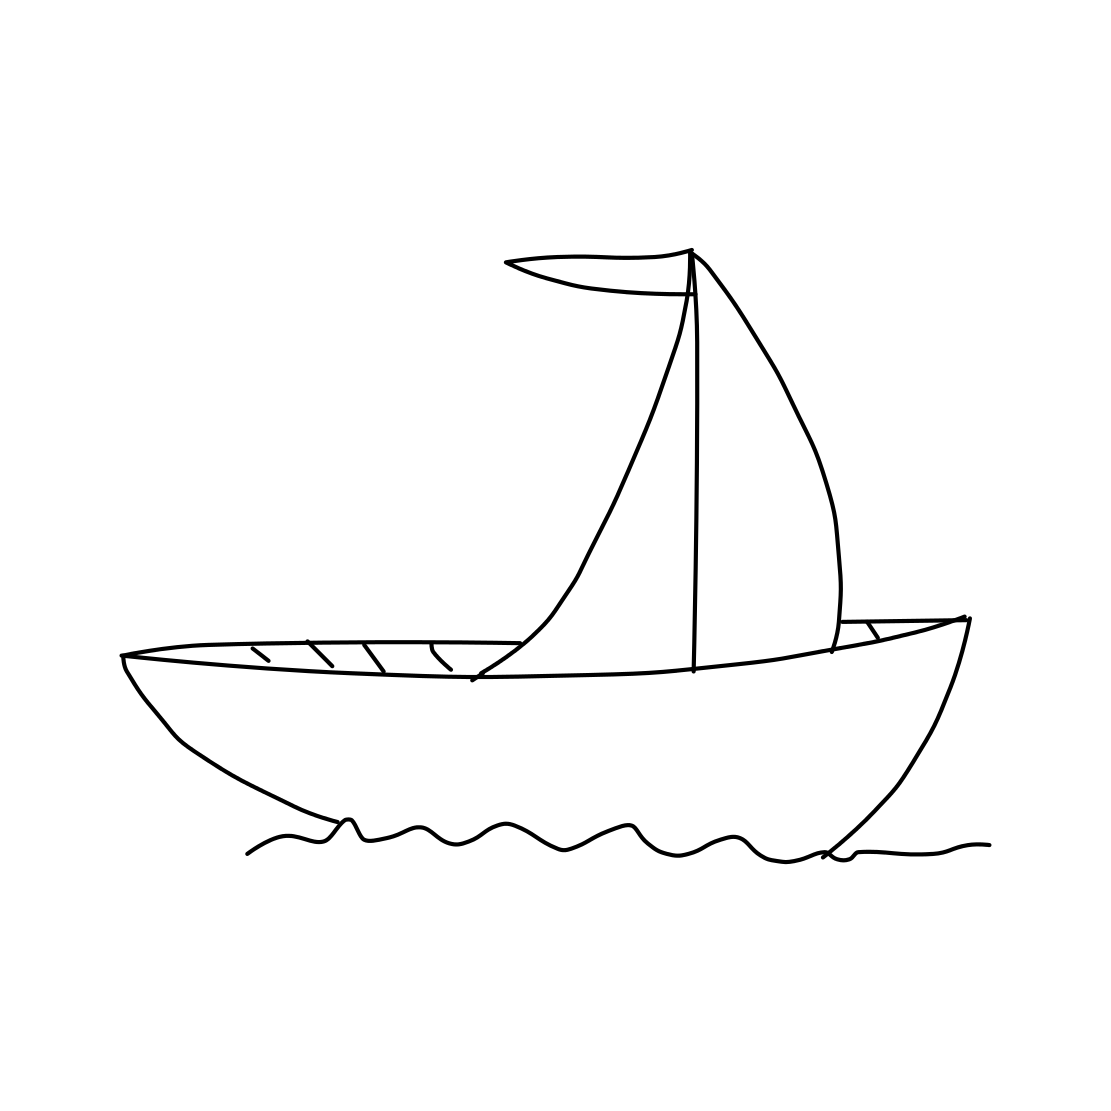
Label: sailboat